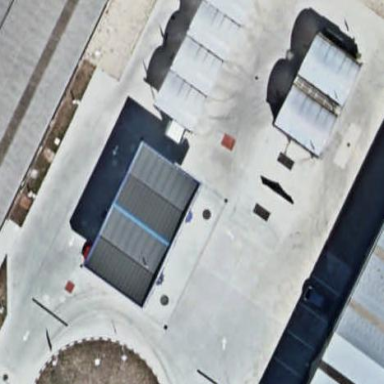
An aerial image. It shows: Fuel station.